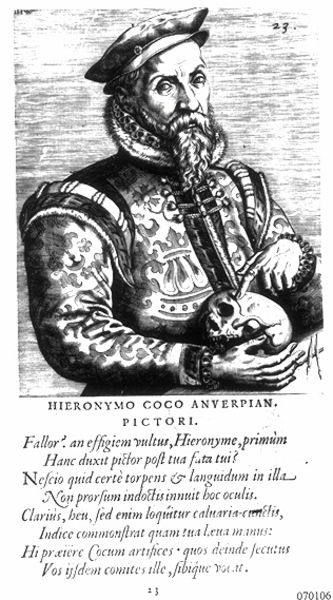
Titel: Bildnis des Hieronymus Cock
Künstler: Hieronymus Cock
Institution: (Seriendruck)
Schlagwörter: mann, finger, grau, hut, mund, nase, schwarz, stirn, weiss, zeichnung, blick, muster, alt, bart, jacke, kappe, mütze, augen, gesicht, kleidung, kragen, pelz, schädel, tot, vollbart, bild, bildnis, hände, portrait, porträt, auge, bestickt, gewand, mantel, adel, kaufmann, lippen, renaissance, holzschnitt, schrift, grafik, graphik, zeigefinger, maler, zeigen, knöpfe, weste, name, vanitas, memento mori, buch, druck, schnitt, schwarz weiss, radierung, stich, portait, seite, illustration, text, uniform, buchstaben, augenhöhlen, adeliger, arzt, medizin, krause, spitzbart, buchseite, buchtitel, barett, skelett, totenkopf, mittelalter, wams, aristokrat, dürer, gestickt, kupferstich, totenschädel, holländer, brockat, latein, lateinisch, italienisch, hieronymus, memento, coco, zobel, humanismus, hironimus, hieronymos, hieronymus bosch, uster, hieronymo, gelehrtenporträt, stich mann, tontenkopf, en, jake, hieronimos, 15jahrhundert, #wams, anverpian